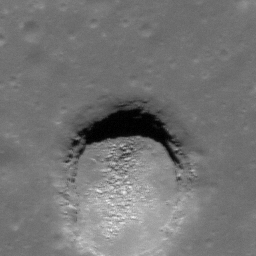
Pit: North Procellarum 1 Pit
Host crater: Oceanus Procellarum
Host type: mare
Lunar coordinates: latitude 35.41, longitude 314.36